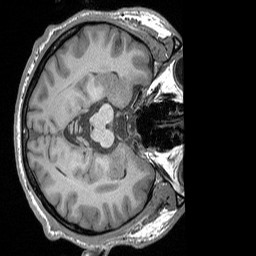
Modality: T1w
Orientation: axial
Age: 33
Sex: male
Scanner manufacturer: siemens
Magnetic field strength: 3 T
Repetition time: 1.9 s
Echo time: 0.00252 s